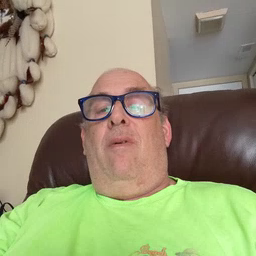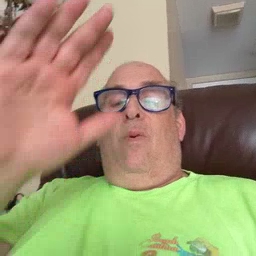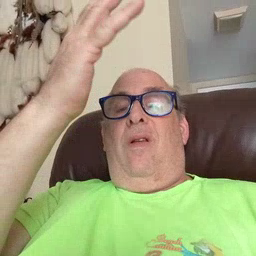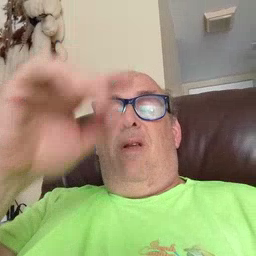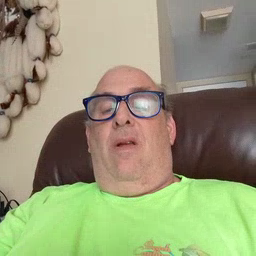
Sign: tree